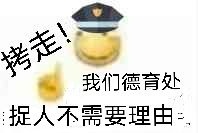
Label: emoji